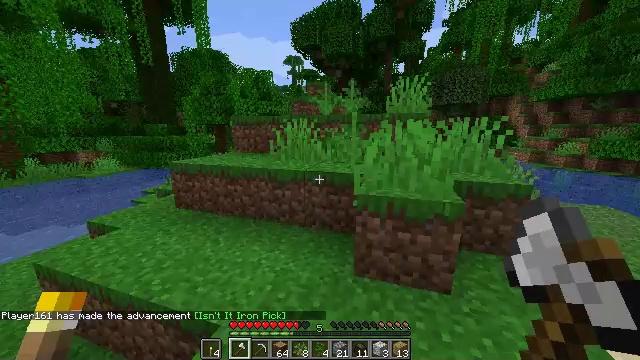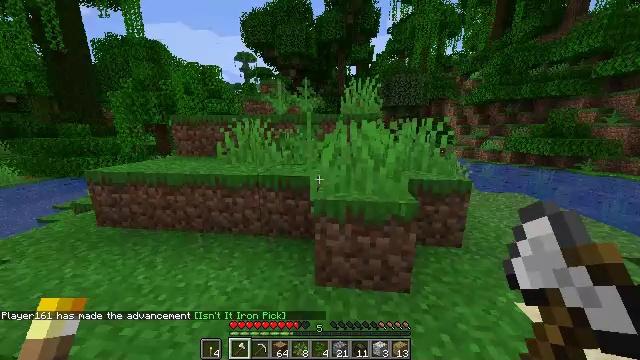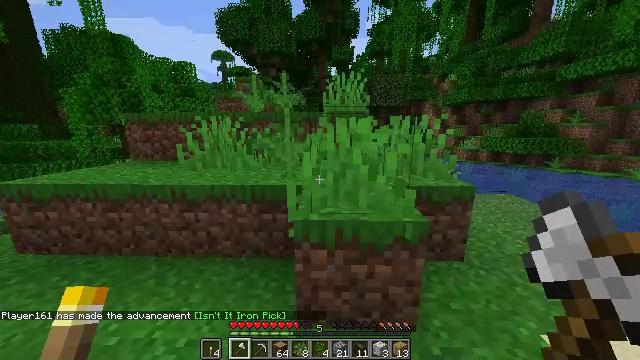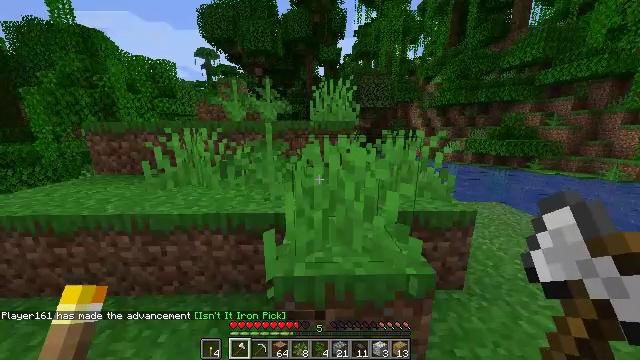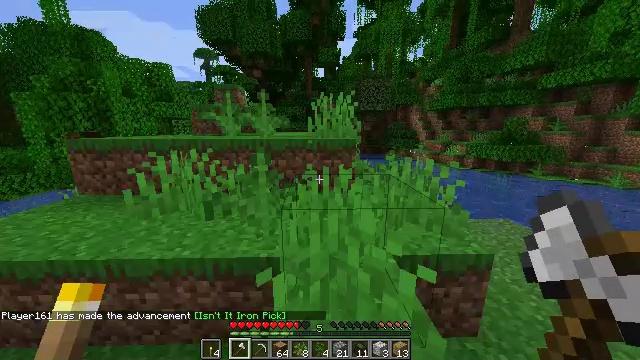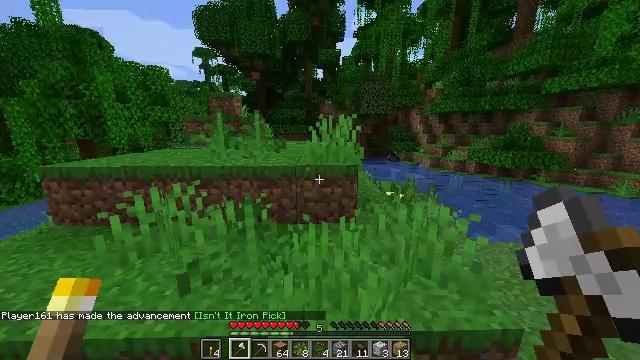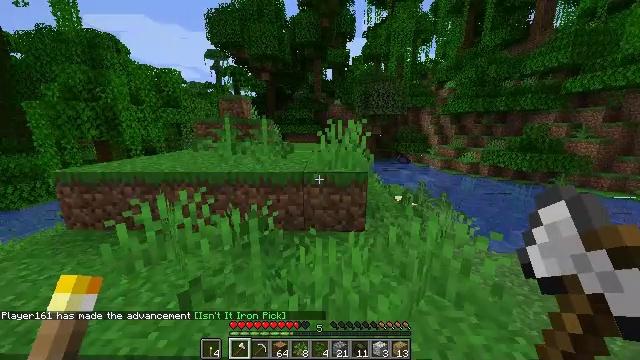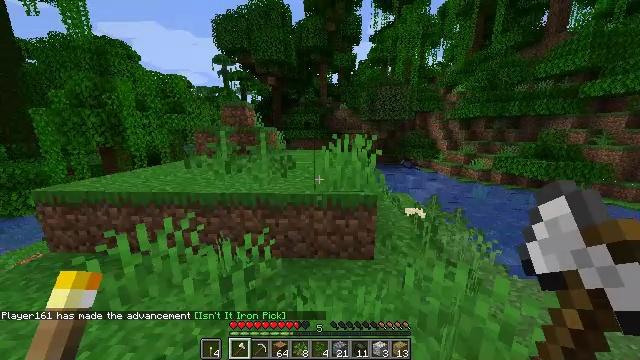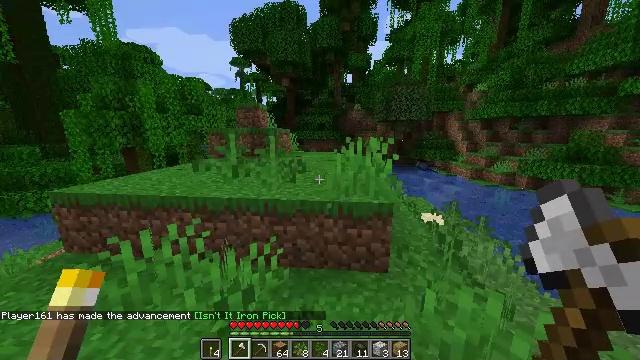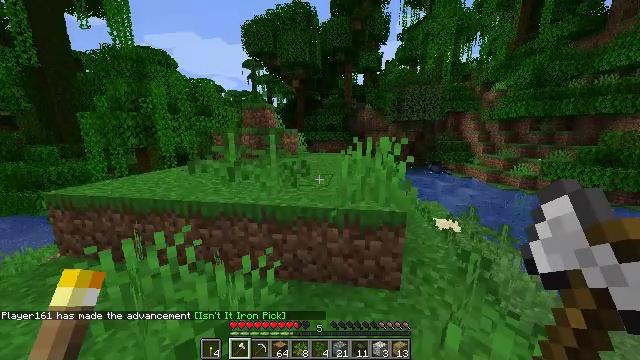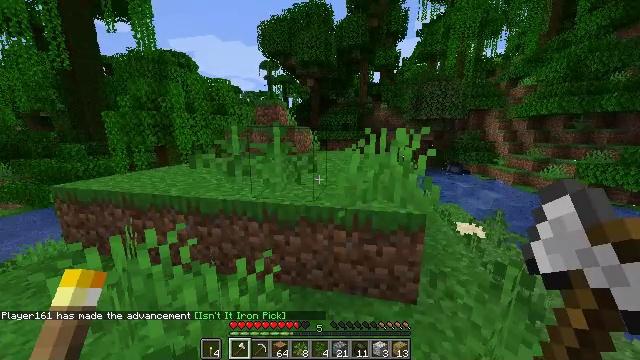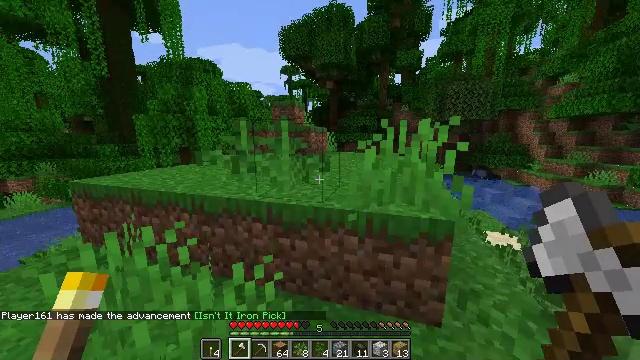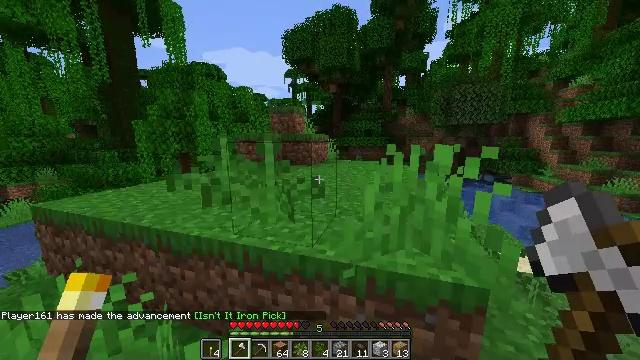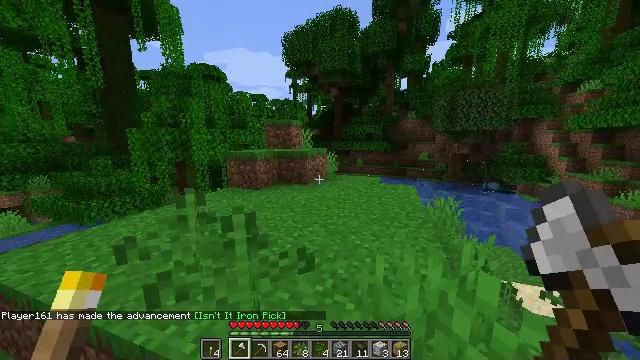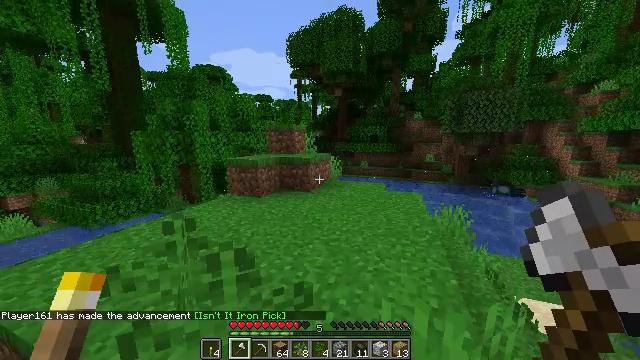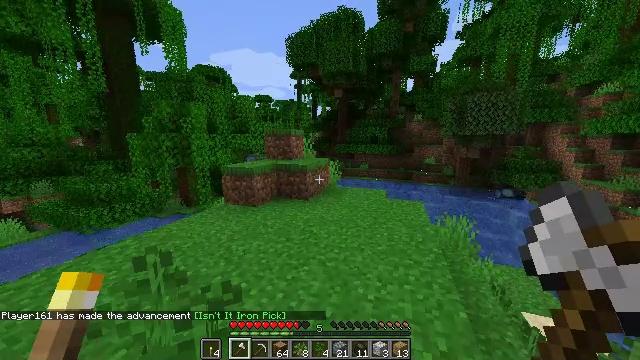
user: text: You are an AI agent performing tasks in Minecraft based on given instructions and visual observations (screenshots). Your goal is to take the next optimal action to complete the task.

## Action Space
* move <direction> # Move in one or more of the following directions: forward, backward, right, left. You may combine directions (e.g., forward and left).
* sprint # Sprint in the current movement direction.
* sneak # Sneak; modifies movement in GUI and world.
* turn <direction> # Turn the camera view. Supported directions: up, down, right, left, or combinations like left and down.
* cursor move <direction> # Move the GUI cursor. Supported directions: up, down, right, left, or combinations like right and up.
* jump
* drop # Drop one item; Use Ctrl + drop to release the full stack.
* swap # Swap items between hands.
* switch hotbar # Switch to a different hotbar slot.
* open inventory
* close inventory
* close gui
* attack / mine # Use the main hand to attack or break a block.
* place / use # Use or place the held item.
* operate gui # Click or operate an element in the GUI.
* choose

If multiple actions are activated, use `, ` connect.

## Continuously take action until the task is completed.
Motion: motion action
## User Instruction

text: Hunt fish.
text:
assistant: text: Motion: move forward, sprint, turn right
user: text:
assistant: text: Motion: move forward, sprint, turn right
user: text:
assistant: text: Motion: move forward, sprint, turn right, jump
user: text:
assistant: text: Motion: move forward, sprint, jump
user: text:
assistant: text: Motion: move forward, sprint, jump
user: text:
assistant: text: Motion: move forward, sprint, turn left
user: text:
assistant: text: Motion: move forward and move right, sprint, turn left
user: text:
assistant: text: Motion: move forward and move right, sprint, turn left
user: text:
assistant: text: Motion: move forward and move right, sprint, turn left
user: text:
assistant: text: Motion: move forward, sprint, turn left
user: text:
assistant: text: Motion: move forward, sprint, turn left
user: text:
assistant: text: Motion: move forward, sprint, turn left, jump
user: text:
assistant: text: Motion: move forward, sprint, jump
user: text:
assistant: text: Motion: move forward, sprint, turn left, jump
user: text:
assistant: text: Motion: move forward, sprint, jump
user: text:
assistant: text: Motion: move forward, sprint
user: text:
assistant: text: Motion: move forward, sprint, turn right
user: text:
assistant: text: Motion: move forward, sprint, turn right and down
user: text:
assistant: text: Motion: move forward, sprint, turn right and down
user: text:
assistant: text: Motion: move forward, sprint, turn right
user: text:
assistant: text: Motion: move forward, sprint, turn right
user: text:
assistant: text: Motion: move forward, sprint, turn right
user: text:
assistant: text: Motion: move forward, sprint
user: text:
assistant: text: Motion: move forward, sprint, turn left
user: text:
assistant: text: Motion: move forward, sprint, turn left
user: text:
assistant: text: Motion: move forward, sprint, turn left
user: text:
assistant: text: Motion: move forward, sprint, turn left
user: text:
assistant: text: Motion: move forward, sprint, turn left
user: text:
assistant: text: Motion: move forward, sprint, turn left
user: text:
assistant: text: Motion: move forward, sprint